Question: What is the measurement shown in the image?
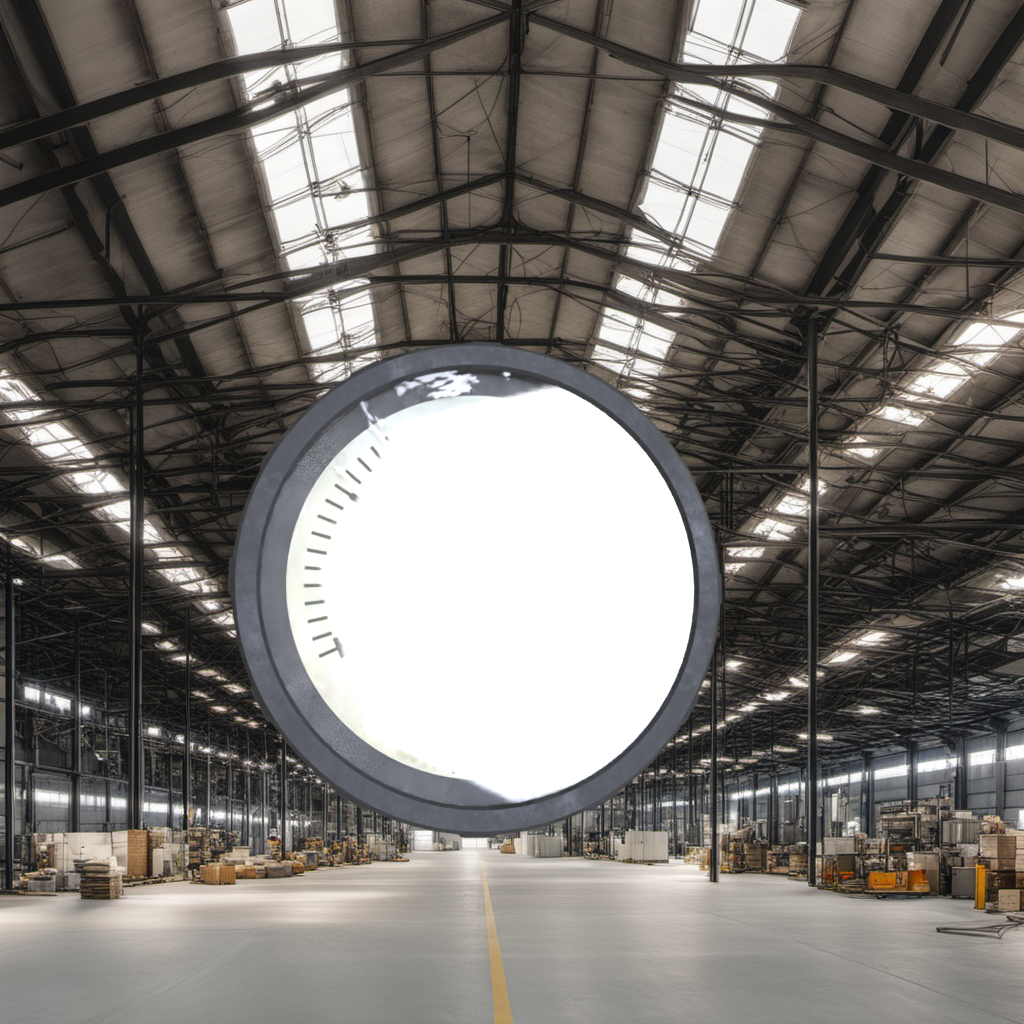
Answer: The result is 2.74
Question: What is the reading range of this measurement?
Answer: The range is from -1 to 7
Question: What is the minimum and maximum reading range of this measurement?
Answer: The minimum value is -1 and the maximum value is 7